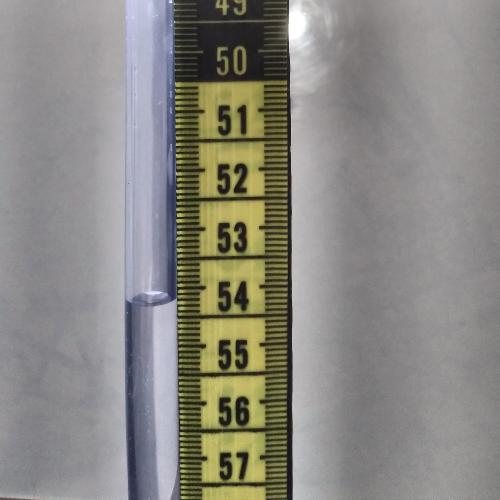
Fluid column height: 54.3 cm